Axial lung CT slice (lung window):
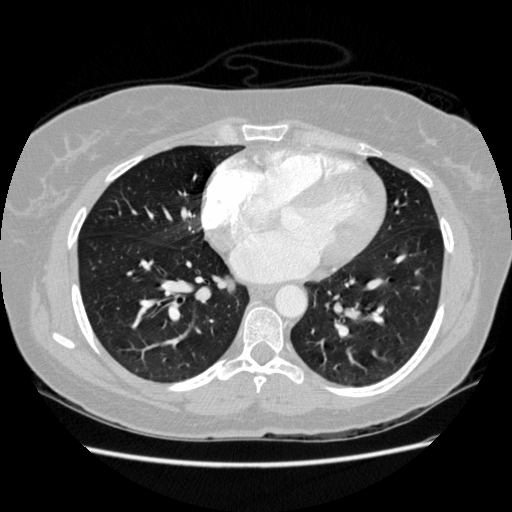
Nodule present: no